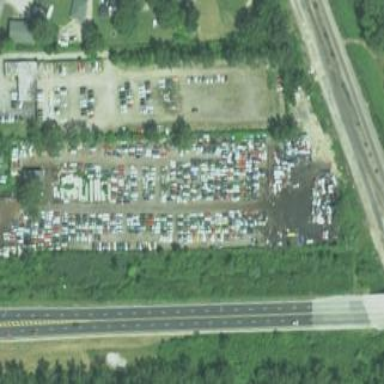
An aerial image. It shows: Scrap yard located in industrial area.